Field crop: maize
Growth stage: 2
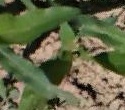
Species: maize